Interaction volume radius: 5 \u00c5
Interaction volume height: 20 \u00c5
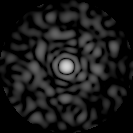
Disorder parameter: 0.8665